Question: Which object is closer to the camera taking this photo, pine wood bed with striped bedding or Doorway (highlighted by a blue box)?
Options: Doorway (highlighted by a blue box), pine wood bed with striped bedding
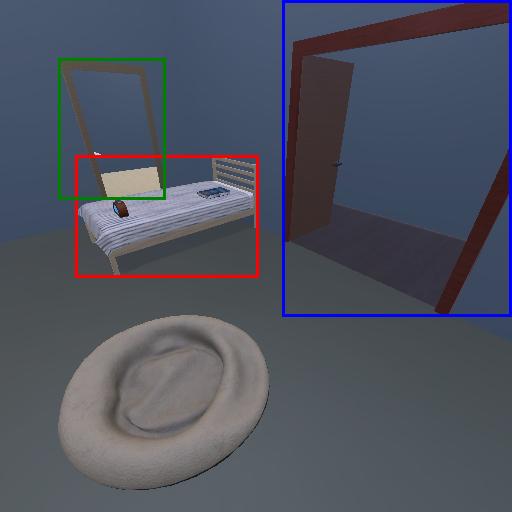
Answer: Doorway (highlighted by a blue box)